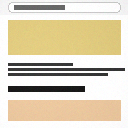
Screen state: on